Question: I am very new to assembly language and this is basically my first go at it. I'm trying to understand how this code works like the Pre-Execution Mapped Memory and Post-Execution Mapped Memory. I know that formatting is important in assembly, I've already formatted the code in asmIDE but when I pasted it here it got messed up. Just in case you guys want to know it compiled and in debugging, I was able to get

as pre-execution with debug but I'm not sure how it works.. I need some clarity.
also can someone clarify these keywords: dw, difference between $ and no $, staa, swi,std? thanks. I'm writting this for the Dragon12 micro controller.
'''
org $1000 ;start at ram
Val1 dw $1234
Val2 db 16
Val3 dw 1234
Val4 equ $06
org $1020
Res0 ds 1
Res1 ds 1
Res2 ds 2
Res3 ds 1
Res4 ds 2
org $2000 ;start at rom
ldaa Val2
staa Res0
ldab #Val4
stab Res1
ldd Val3
stab Res2
ldaa $1001
std Res2
staa Val3+1
swi
end
'''
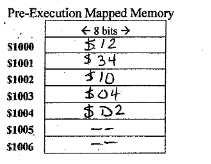
Answer: The $ is a prefix that means the subsequent number is in hexadecimal form. Otherwise, the number is in decimal form.
dw "define word" is a directive to define a two byte block of memory. The number following the dw is the initial value of that memory when the program starts.
db "define byte" is a similar directive as dw, but specifies a single byte.
I don't know the "dragon" assembly language, but these are very common directives to many assemblers. The actual assembly instructions are specific to the cpu though. I could guess what staa, swi, std mean, but won't. You should be able to look them up pretty easily.